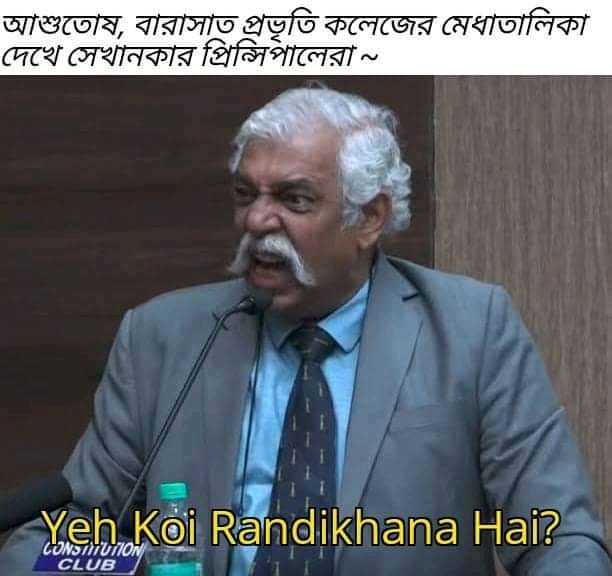
Caption: আশুতোষ , বারাসাত প্রভৃতি কলেজের মেধাতালিকা দেখে সেখানকার প্রিন্সিপালেরা ~   Yeh Koi Randikhana Hai ?
Label: hate